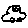
Label: car